Question: '''
select
o.customer_id,
c.cust_first_name,
c.cust_last_name,
c.income_level,
to_char(o.order_date, 'DD-MON-YY HH12:MI') as order_date,
ROW_NUMBER() over (partition by o.customer_id order by o.order_date) as order#,
o.order_total,
lag(o.order_total, 1, 0) over (partition by o.customer_id order by o.customer_id)
+ lag(o.order_total, 2, 0) over (partition by o.customer_id order by o.customer_id) as last_two_orders_sum,
min(o.order_date) keep (dense_rank last order by o.customer_id) as first_order_total
from orders o, customers c
where o.customer_id = c.customer_id
'''
This is my query which produces this error:
> ORA-00937: not a single-group group function

I know that I have to use GROUP BY clause to handle this error, but it seems rather inappropriate to group by all the other columns.. I know that this is a limitation in Oracle 11g and this issue is fixed in 12c, but I still need some kind of workaround.
CTEs --> kinda weird to have single select in a CTE
Subquery --> can't figure out the right syntax and it produces a mess
Any help is appreciated!
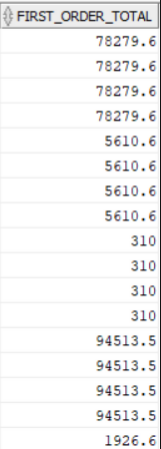
Answer: Rather than the 'MIN(...) KEEP (...)' aggregation function, you want to use 'MIN(...) KEEP (...) OVER (...)' analytic function or, possibly without the 'KEEP', use 'MIN(...) OVER (PARTITION BY ...)':
'''
select
o.customer_id,
c.cust_first_name,
c.cust_last_name,
c.income_level,
to_char(o.order_date, 'DD-MON-YY HH12:MI') as order_date,
ROW_NUMBER() over (partition by o.customer_id order by o.order_date)
as order#,
o.order_total,
lag(o.order_total, 1, 0)
over (partition by o.customer_id order by o.customer_id)
+ lag(o.order_total, 2, 0)
over (partition by o.customer_id order by o.customer_id)
as last_two_orders_sum,
MIN(o.order_date) OVER (PARTITION BY o.customer_id) as first_order_date,
MIN(o.order_total) KEEP (DENSE_RANK FIRST ORDER BY o.order_date)
OVER (PARTITION BY o.customer_id) as first_order_total
from orders o
INNER JOIN customers c
ON o.customer_id = c.customer_id
'''
> I know that this is a limitation in Oracle 11g and this issue is fixed in 12c, but I still need some kind of workaround.
No, this is not something that you fix by upgrading to a later version. It is a fundamental issue with your query that you are using an mix of aggregated and non-aggregated columns and, as the error message implies, you do not have a 'GROUP BY' clause that includes all of the non-aggregated columns.
The solution is to not use any aggregation functions and change to only use analytic functions.
<URL>